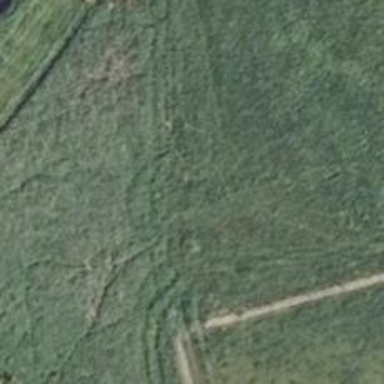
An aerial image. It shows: Grass track with grade5 track type.